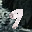
Label: 9